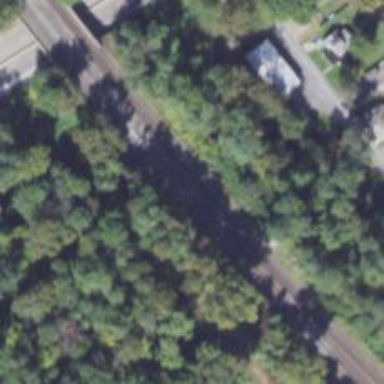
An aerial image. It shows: Railway track.